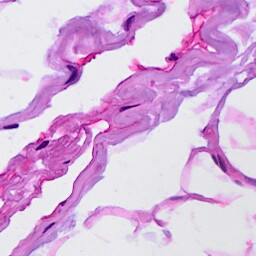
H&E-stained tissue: Breast